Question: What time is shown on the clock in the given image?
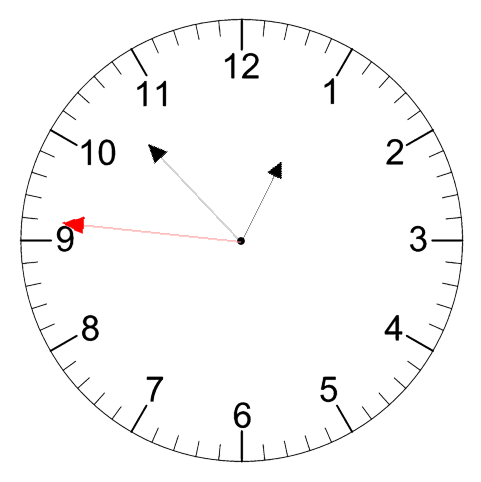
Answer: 12:52:46